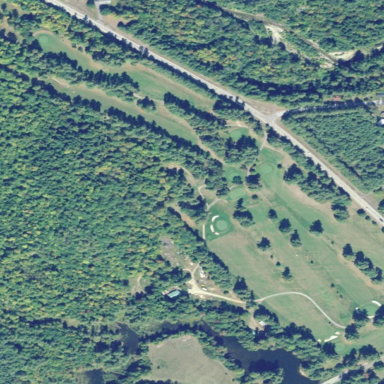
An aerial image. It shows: Golf course surrounded by greenery.